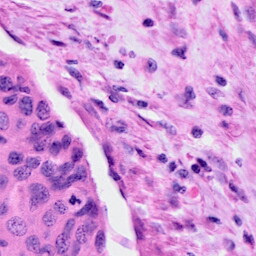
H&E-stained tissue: Cervix